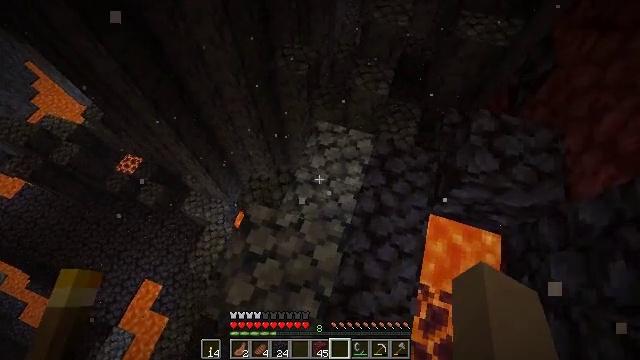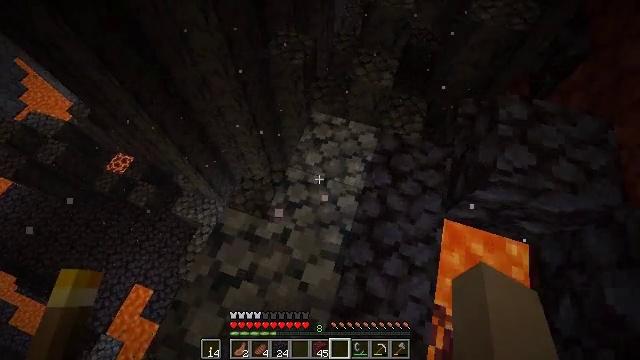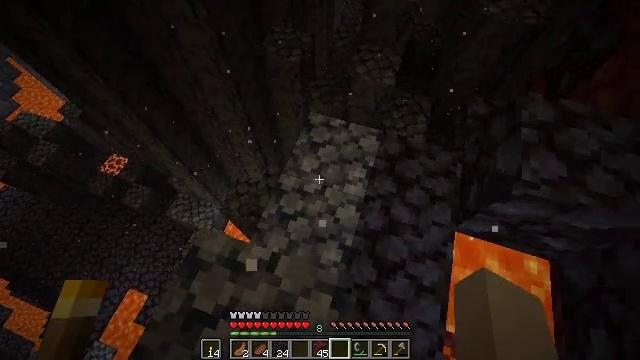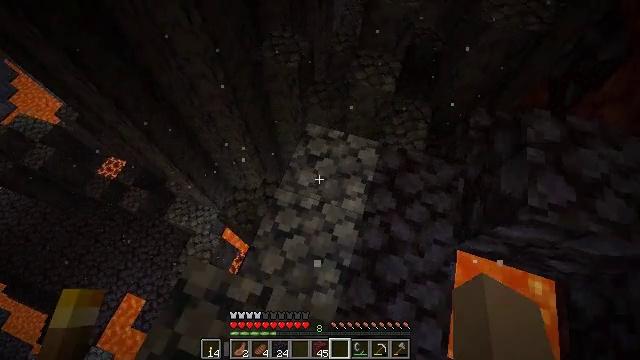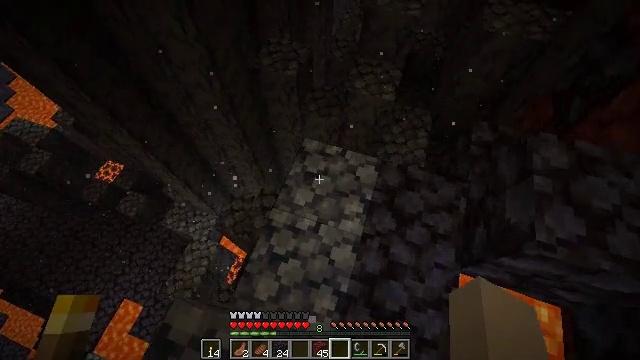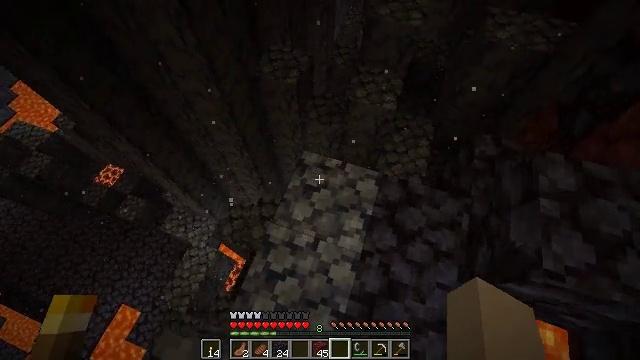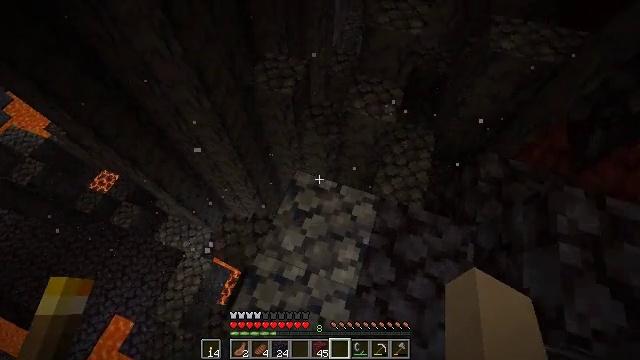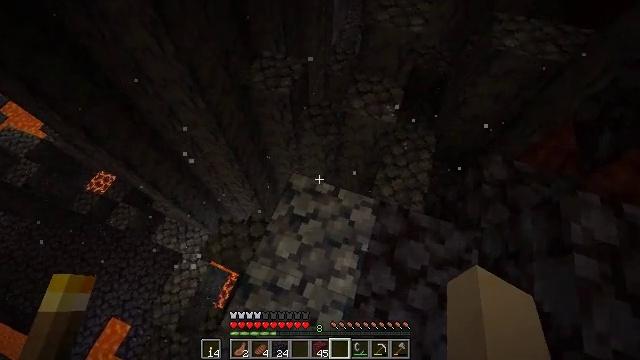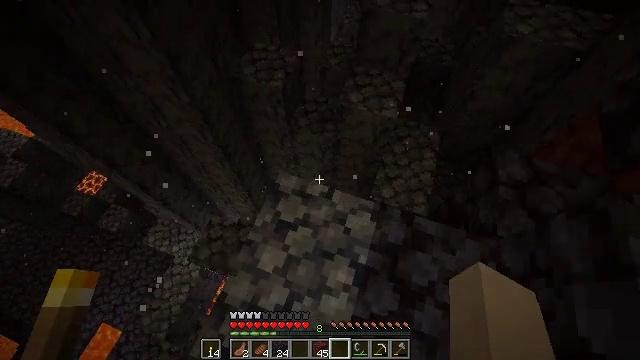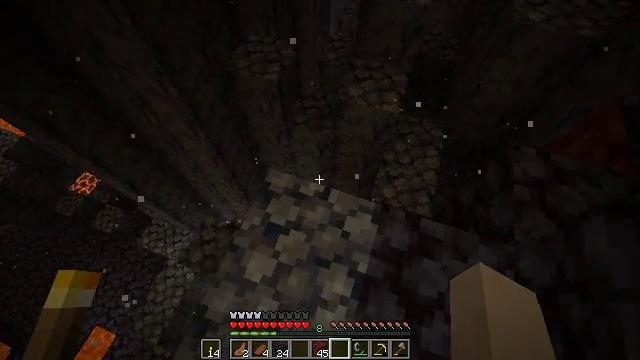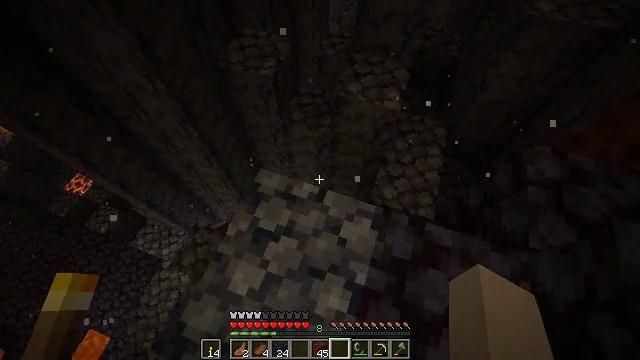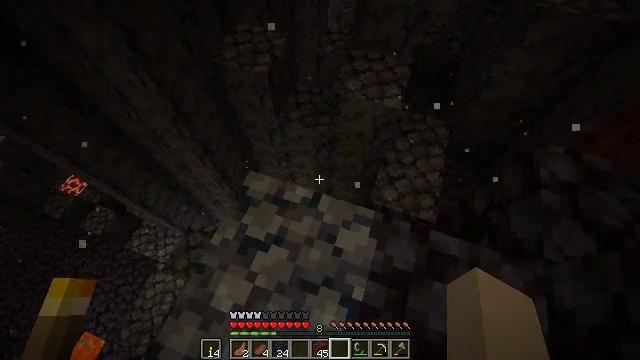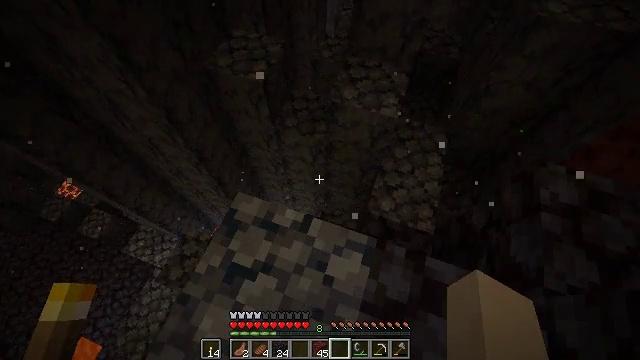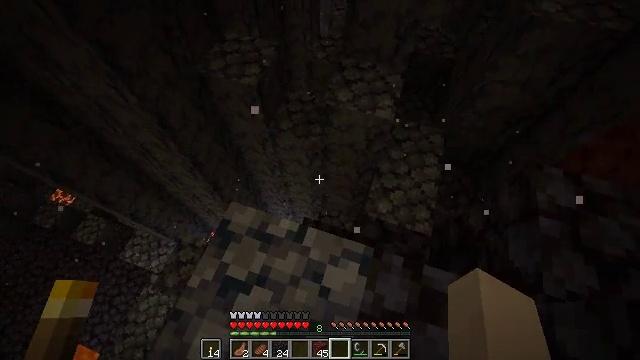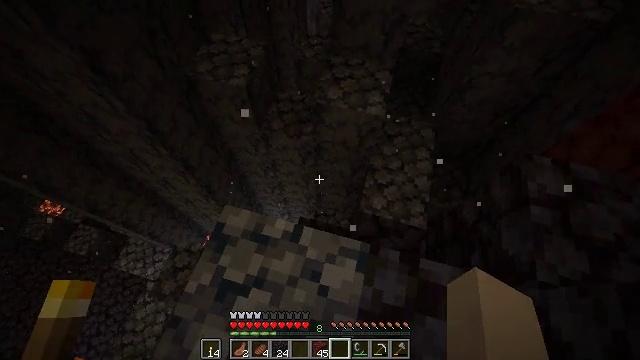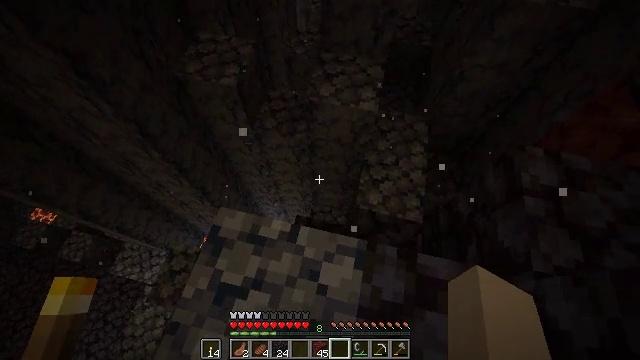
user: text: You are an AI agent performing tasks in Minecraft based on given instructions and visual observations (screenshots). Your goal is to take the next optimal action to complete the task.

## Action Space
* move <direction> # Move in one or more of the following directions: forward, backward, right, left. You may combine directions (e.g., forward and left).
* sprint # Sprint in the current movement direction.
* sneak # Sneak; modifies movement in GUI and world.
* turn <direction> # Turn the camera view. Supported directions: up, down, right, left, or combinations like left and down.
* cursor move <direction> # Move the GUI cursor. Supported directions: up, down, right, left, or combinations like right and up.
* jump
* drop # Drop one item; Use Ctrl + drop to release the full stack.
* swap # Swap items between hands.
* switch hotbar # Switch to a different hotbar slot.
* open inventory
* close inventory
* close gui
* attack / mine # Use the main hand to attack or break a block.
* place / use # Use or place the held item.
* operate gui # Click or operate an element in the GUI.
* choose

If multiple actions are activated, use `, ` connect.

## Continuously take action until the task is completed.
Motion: motion action
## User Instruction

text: Combat the magma cube.
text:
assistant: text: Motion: move forward
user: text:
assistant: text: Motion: move forward
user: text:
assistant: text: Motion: move forward
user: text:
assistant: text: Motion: move forward
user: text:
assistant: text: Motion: move forward
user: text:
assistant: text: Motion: move forward and move right
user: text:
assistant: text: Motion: move forward and move right
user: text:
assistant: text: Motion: move forward and move right
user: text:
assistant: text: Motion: move forward
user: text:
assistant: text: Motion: move forward
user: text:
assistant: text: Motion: no_op
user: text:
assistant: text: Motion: no_op
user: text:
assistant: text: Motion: turn right
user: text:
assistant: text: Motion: turn right
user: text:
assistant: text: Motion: turn right
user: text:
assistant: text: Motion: no_op
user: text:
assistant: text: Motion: no_op
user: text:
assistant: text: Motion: no_op
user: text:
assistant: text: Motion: turn right and down
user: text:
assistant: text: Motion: turn right and down
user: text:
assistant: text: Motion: no_op
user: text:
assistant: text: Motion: no_op
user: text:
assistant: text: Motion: no_op
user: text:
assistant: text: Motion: no_op
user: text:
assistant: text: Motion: no_op
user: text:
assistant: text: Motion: no_op
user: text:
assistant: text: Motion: move back
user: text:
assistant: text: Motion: move back
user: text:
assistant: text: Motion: move back
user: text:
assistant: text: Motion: no_op